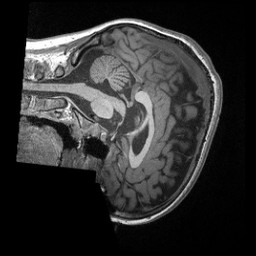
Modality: T1w
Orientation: sagittal
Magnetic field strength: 3 T